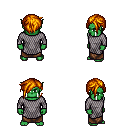
a pixel art fantasy rpg character, male body template, orc, green skin, chain mail, robe skirt, dark blonde pixie cut hairstyle, four views (front, back, left, right), 2x2 character sprite sheet, small pixel art, hard edges, no anti-aliasing